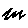
Label: zigzag